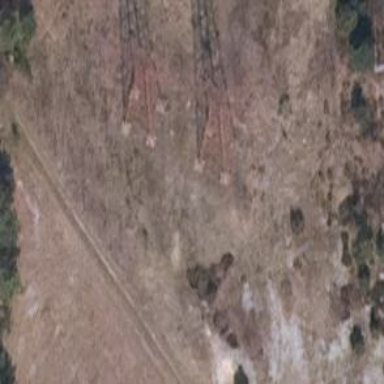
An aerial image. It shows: Abandoned historic power tower.